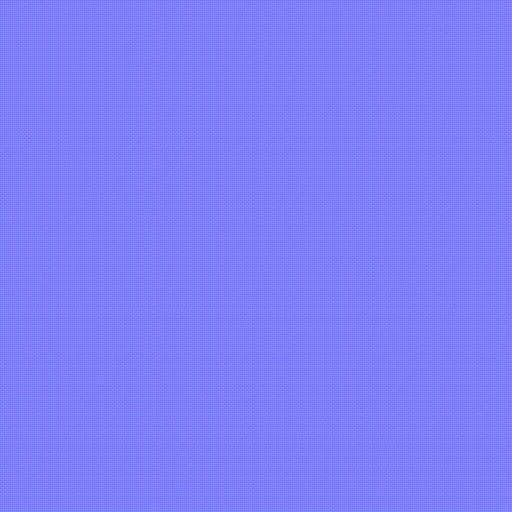
blue cloth fabric pattern table tartan